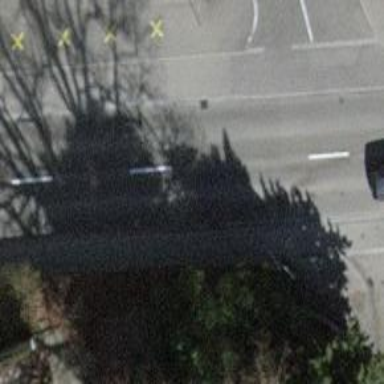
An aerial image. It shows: Unmarked crossing on the road.